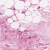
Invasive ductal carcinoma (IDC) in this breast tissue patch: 0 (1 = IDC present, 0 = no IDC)